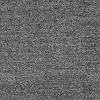
Atmospheric dust classification: dusty